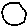
Label: circle